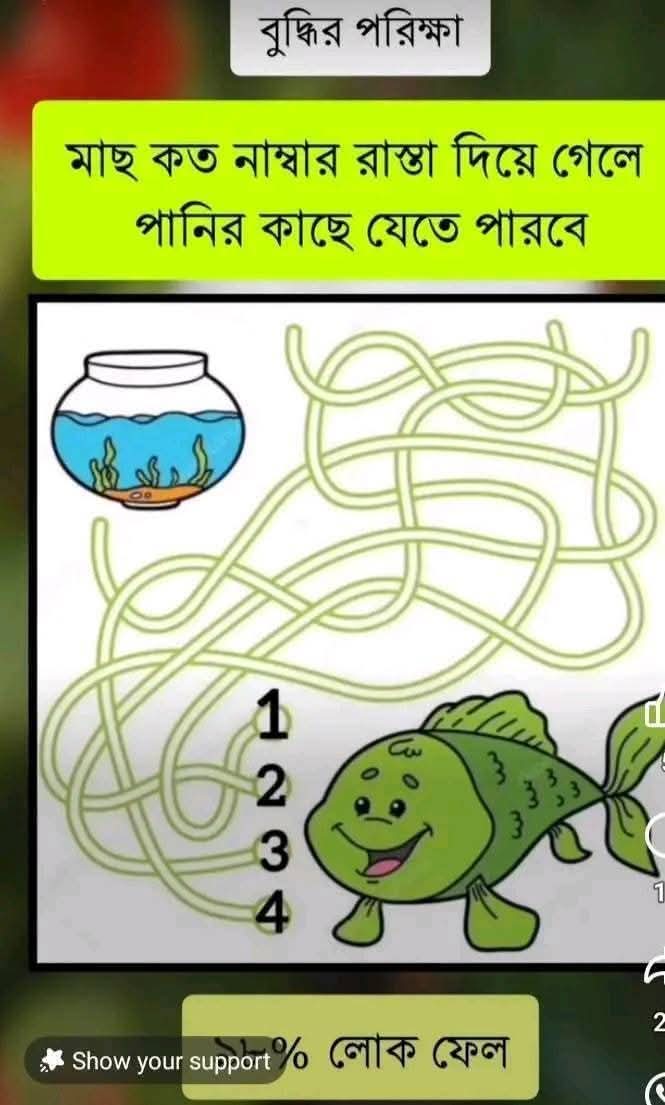
Text: বুদ্ধির পরিক্ষা
মাছ কত নাম্বার রাস্তা দিয়ে গেলে পানির কাছে যেতে পারবে
100% লোক ফেল
Label: Non Hate